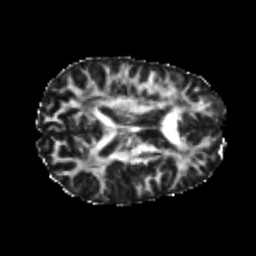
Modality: FA
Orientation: axial
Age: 22
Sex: male
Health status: healthy
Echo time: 0.074 s